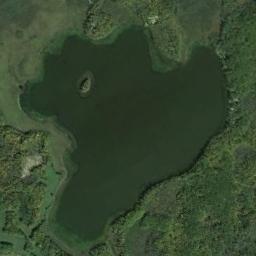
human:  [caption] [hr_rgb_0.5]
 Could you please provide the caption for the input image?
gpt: There are many trees around the lake .

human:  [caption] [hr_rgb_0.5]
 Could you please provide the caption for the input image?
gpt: The lake lies in a mountainous area covered with vegetation and the water is deep green .

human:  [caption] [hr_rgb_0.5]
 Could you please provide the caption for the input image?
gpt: The lake in the picture has a strange shape .

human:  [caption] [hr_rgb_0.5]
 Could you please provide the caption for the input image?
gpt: There is an irregularly shaped turquoise lake on the ground with green vegetation .

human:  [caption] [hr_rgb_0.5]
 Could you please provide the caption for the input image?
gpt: There are green meadows and forests around the lake .